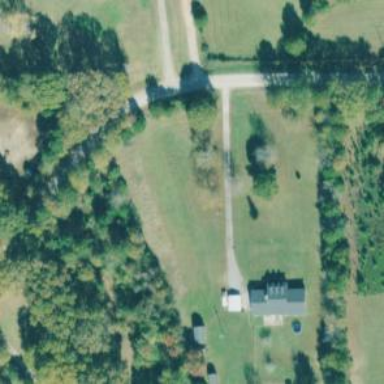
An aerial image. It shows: Driveway for service vehicles.